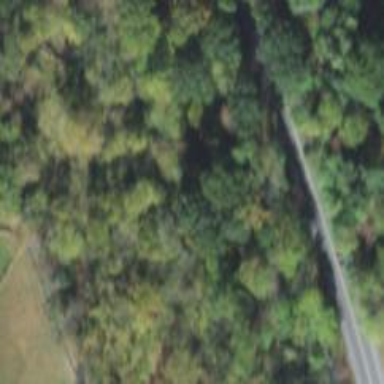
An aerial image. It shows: Abandoned railway.